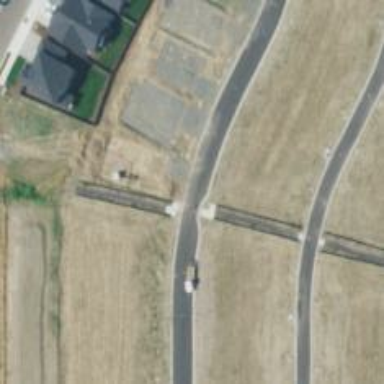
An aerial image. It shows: Asphalt cycleway with unmarked crossing.